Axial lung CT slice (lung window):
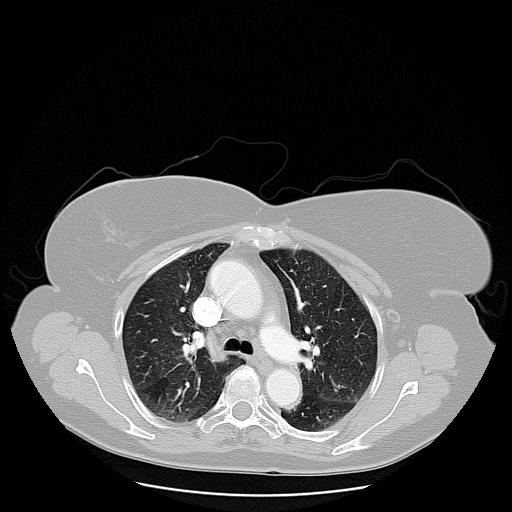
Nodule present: no